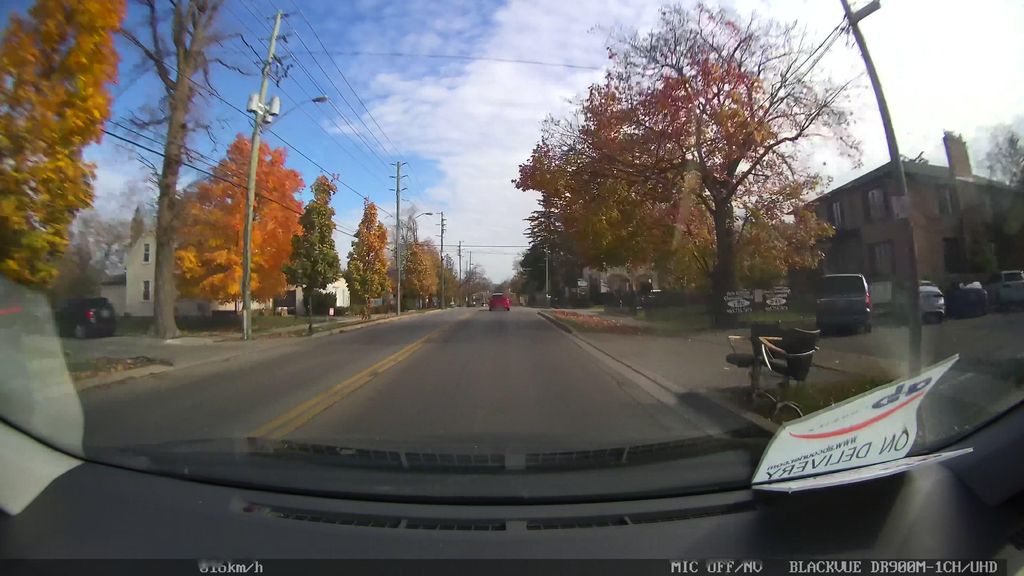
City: toronto